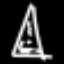
Label: The Eiffel Tower